Question:
Hey,
I have a big problem with my container-sketch. How can I realize this ? When I set the width from the two navigations (blue container) there are under the logo (red container). The two navigation will run across the screen, right next to the logo. If I resize the browser window, the two navigations should NOT slide under the logo. Has anybody a example for me ?
'''
<html lang="en">
<head>
<meta charset="utf-8" />
<title>New</title>
<style type="text/css">
.logo {
float: left;
width: 260px;
height: 50px;
background: green;
}
.nav-main {
background: red;
}
.nav-sub {
background: blue;
}
</style>
</head>
<body>
<div class="header">
<div class="logo">
.logo
</div>
<div class="nav-main">
.nav-main
</div>
<div class="nav-sub">
.nav-sub
</div>
</div>
</body>
'''
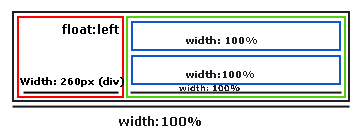
Answer: '''
.header{
min-width:320px;
}
'''
<URL>